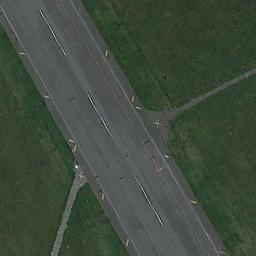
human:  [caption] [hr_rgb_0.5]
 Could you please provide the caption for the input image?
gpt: The runway is on the grass .

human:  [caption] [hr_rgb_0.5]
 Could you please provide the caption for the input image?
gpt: The runway goes through the lawn and other two roads connect to the runway .

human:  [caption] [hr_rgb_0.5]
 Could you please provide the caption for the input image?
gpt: Next to the runway is a large green lawn with white short and thick markings on the runway .

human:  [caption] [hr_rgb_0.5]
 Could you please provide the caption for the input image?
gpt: The runway is surrounded by grass .

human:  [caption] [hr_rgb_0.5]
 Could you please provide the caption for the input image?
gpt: There are green meadows beside the runway .